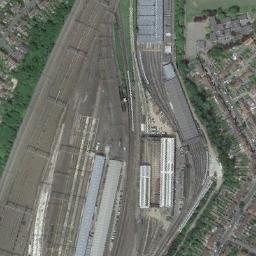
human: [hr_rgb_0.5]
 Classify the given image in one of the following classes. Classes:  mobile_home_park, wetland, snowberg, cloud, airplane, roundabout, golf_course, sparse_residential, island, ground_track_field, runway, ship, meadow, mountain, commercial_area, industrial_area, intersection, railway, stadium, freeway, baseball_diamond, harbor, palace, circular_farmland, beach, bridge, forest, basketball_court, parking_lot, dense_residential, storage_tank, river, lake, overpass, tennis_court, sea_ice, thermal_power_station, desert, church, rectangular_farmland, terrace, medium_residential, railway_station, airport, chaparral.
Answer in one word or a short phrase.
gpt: railway_station